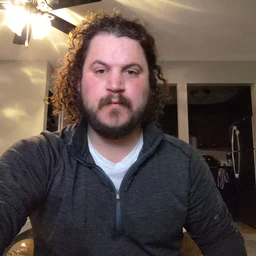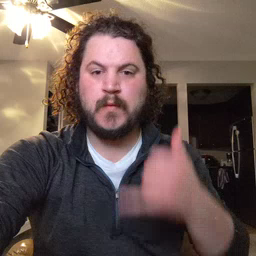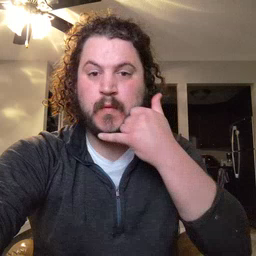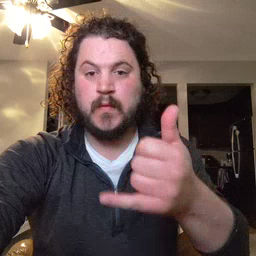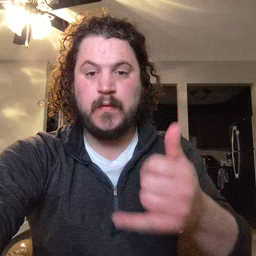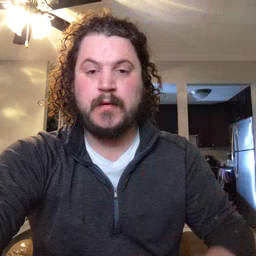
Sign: callonphone